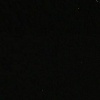
Label: space